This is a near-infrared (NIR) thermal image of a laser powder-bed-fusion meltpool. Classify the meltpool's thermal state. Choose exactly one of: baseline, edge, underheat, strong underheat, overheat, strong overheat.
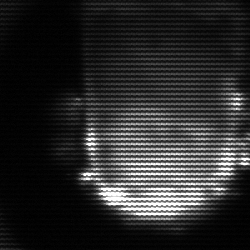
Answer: baseline